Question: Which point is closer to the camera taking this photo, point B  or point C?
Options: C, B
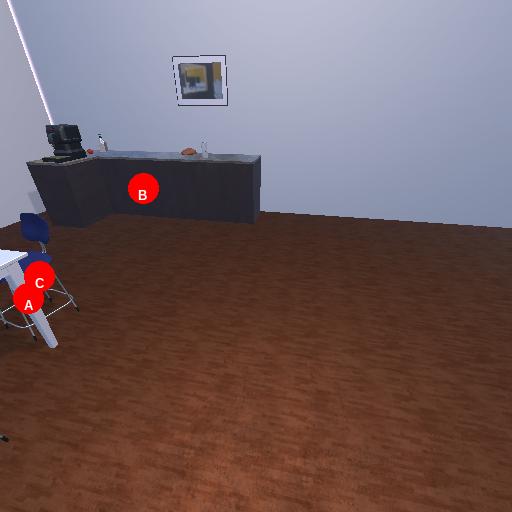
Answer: C